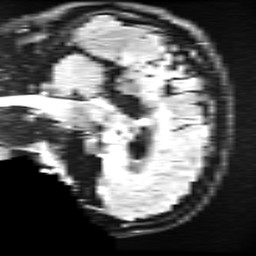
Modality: FLAIR
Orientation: sagittal
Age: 22
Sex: male
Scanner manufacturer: ge
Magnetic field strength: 3 T
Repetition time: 11 s
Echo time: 0.1497 s